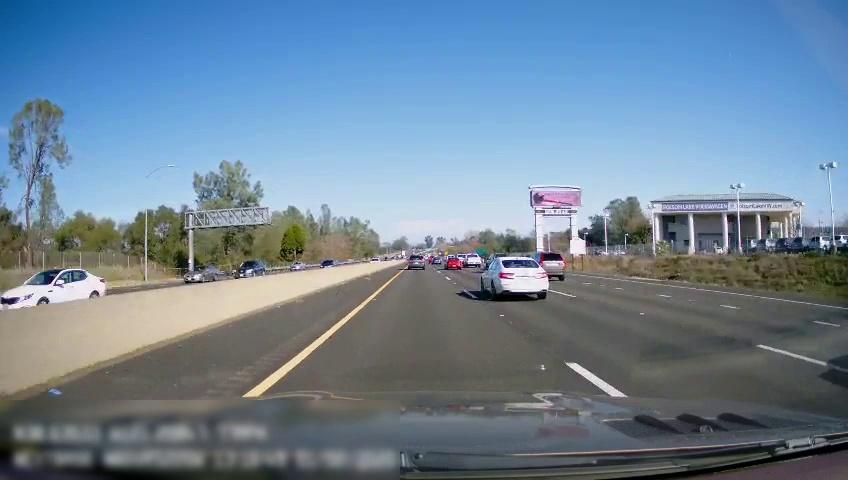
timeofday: Day
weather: Sunny
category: Drivable Space
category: Drivable Space
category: Vehicles | SUV
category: Vehicles | Car
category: Vehicles | SUV
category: Vehicles | SUV
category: Vehicles | Truck
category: Vehicles | Car
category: Vehicles | Car
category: Vehicles | Car
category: Vehicles | Car
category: Lanes | Current Lane
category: Lanes | Current Lane
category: Lanes | Current Lane
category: Lanes | Alternate Lane
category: Lanes | Alternate Lane
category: Traffic | Signs
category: Traffic | Signs